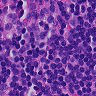
Metastatic tissue present: no